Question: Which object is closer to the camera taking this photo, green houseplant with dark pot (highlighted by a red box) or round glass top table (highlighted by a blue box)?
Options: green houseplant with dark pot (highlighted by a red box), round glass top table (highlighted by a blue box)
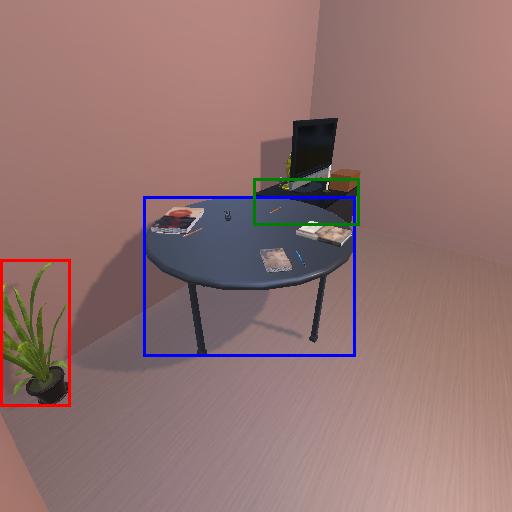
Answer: green houseplant with dark pot (highlighted by a red box)